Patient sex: M
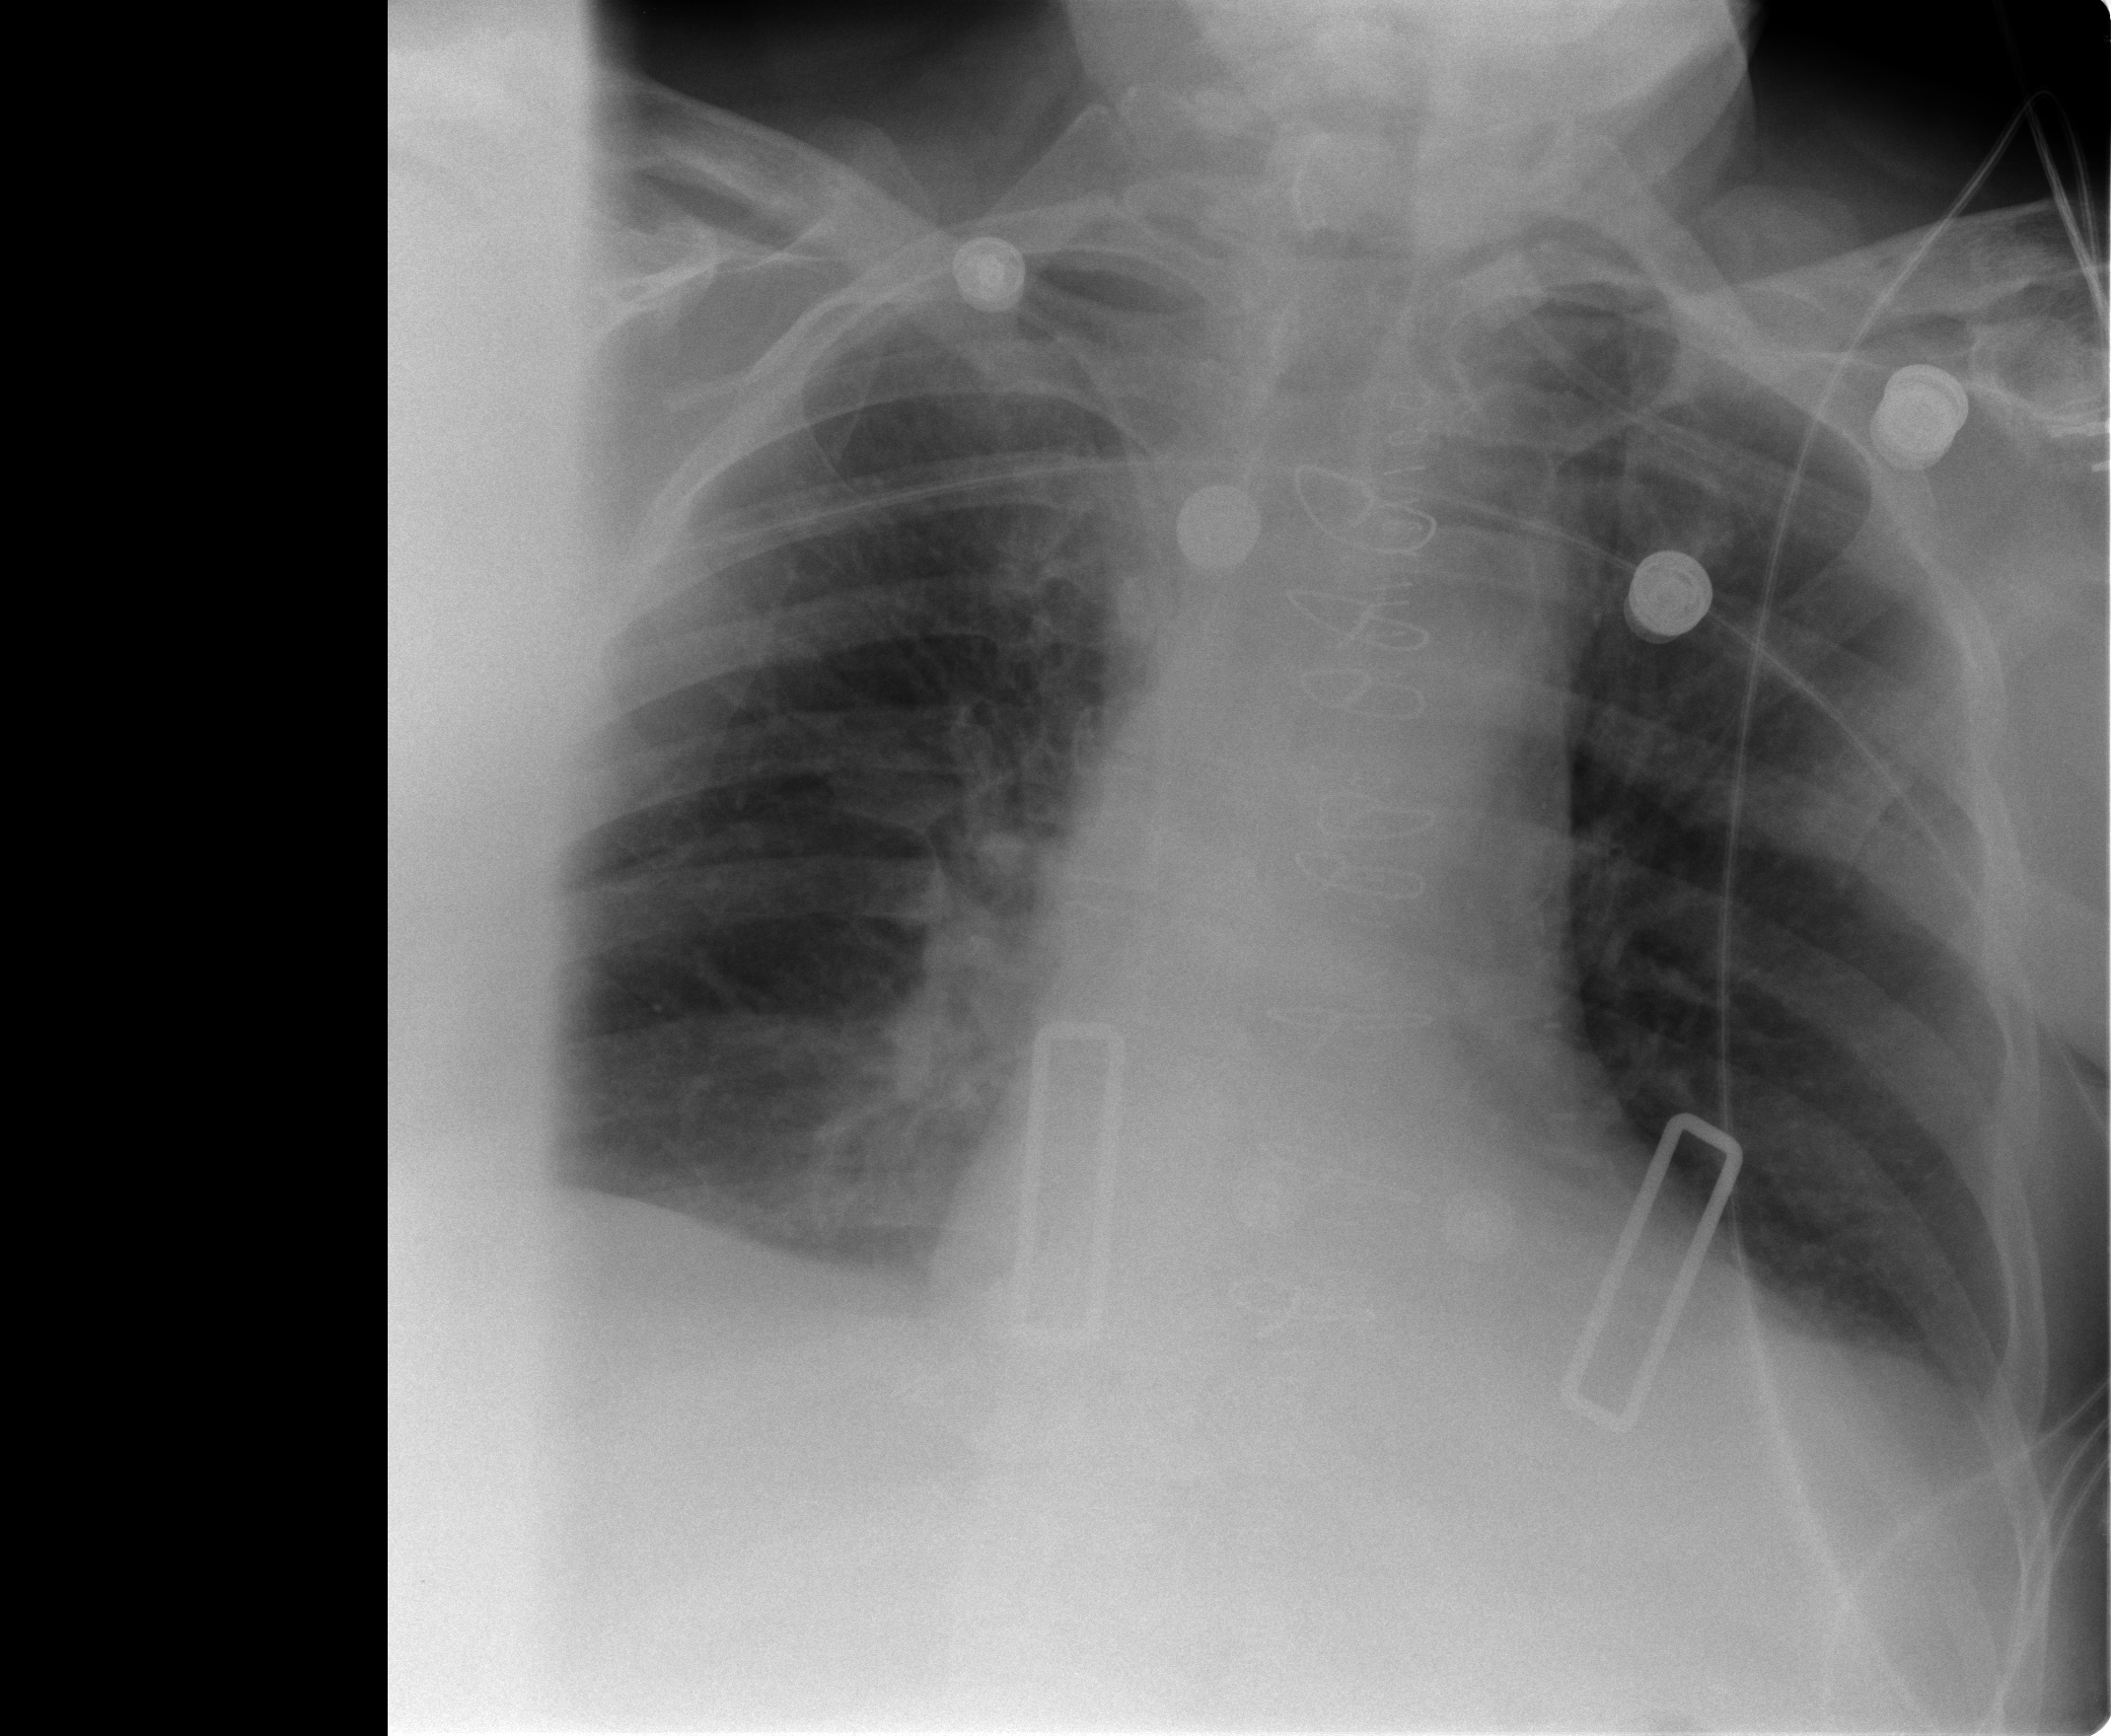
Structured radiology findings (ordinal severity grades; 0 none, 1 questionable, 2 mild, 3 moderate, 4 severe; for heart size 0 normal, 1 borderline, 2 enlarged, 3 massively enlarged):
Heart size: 2
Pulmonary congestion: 2
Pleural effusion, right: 2
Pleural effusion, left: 2
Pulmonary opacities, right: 0
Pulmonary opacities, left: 0
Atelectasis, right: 2
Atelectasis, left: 2